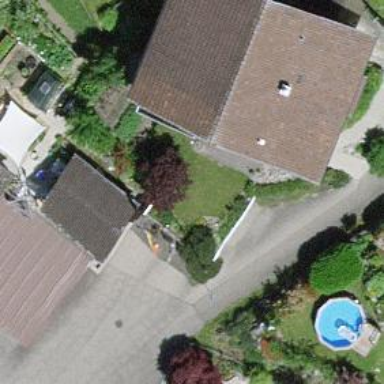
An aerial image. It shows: Garage.